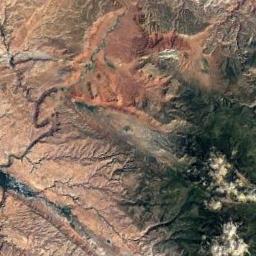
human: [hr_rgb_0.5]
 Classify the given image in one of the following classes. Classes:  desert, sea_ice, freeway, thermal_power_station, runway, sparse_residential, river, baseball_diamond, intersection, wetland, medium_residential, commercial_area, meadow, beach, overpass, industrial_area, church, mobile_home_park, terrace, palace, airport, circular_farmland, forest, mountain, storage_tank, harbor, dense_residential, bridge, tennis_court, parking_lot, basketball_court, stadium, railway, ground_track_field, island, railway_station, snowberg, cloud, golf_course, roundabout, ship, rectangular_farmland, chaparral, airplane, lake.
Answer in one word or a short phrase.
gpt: mountain